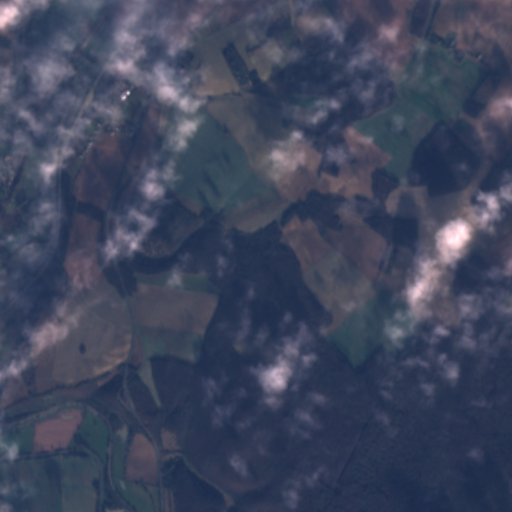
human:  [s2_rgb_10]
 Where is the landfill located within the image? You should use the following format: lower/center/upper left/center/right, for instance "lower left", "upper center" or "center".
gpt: The landfill is located in the upper center of the image.
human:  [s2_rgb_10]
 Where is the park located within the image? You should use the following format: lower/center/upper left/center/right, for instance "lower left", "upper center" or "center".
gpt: The park is located in the upper left of the image.
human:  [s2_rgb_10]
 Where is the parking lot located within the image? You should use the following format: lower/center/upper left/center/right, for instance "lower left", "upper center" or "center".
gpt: The parking lot is located in the upper left of the image.
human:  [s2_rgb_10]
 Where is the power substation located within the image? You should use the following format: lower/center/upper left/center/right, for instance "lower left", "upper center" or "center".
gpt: The power substation is located in the upper left of the image.
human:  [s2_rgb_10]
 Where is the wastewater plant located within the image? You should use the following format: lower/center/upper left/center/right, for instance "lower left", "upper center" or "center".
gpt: The wastewater plant is located in the upper left of the image.
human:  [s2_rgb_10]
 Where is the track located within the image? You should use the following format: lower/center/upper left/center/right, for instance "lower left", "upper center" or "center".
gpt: There is no track in the image.